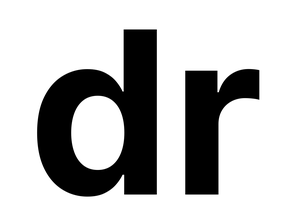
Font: Inter_Bold